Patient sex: M
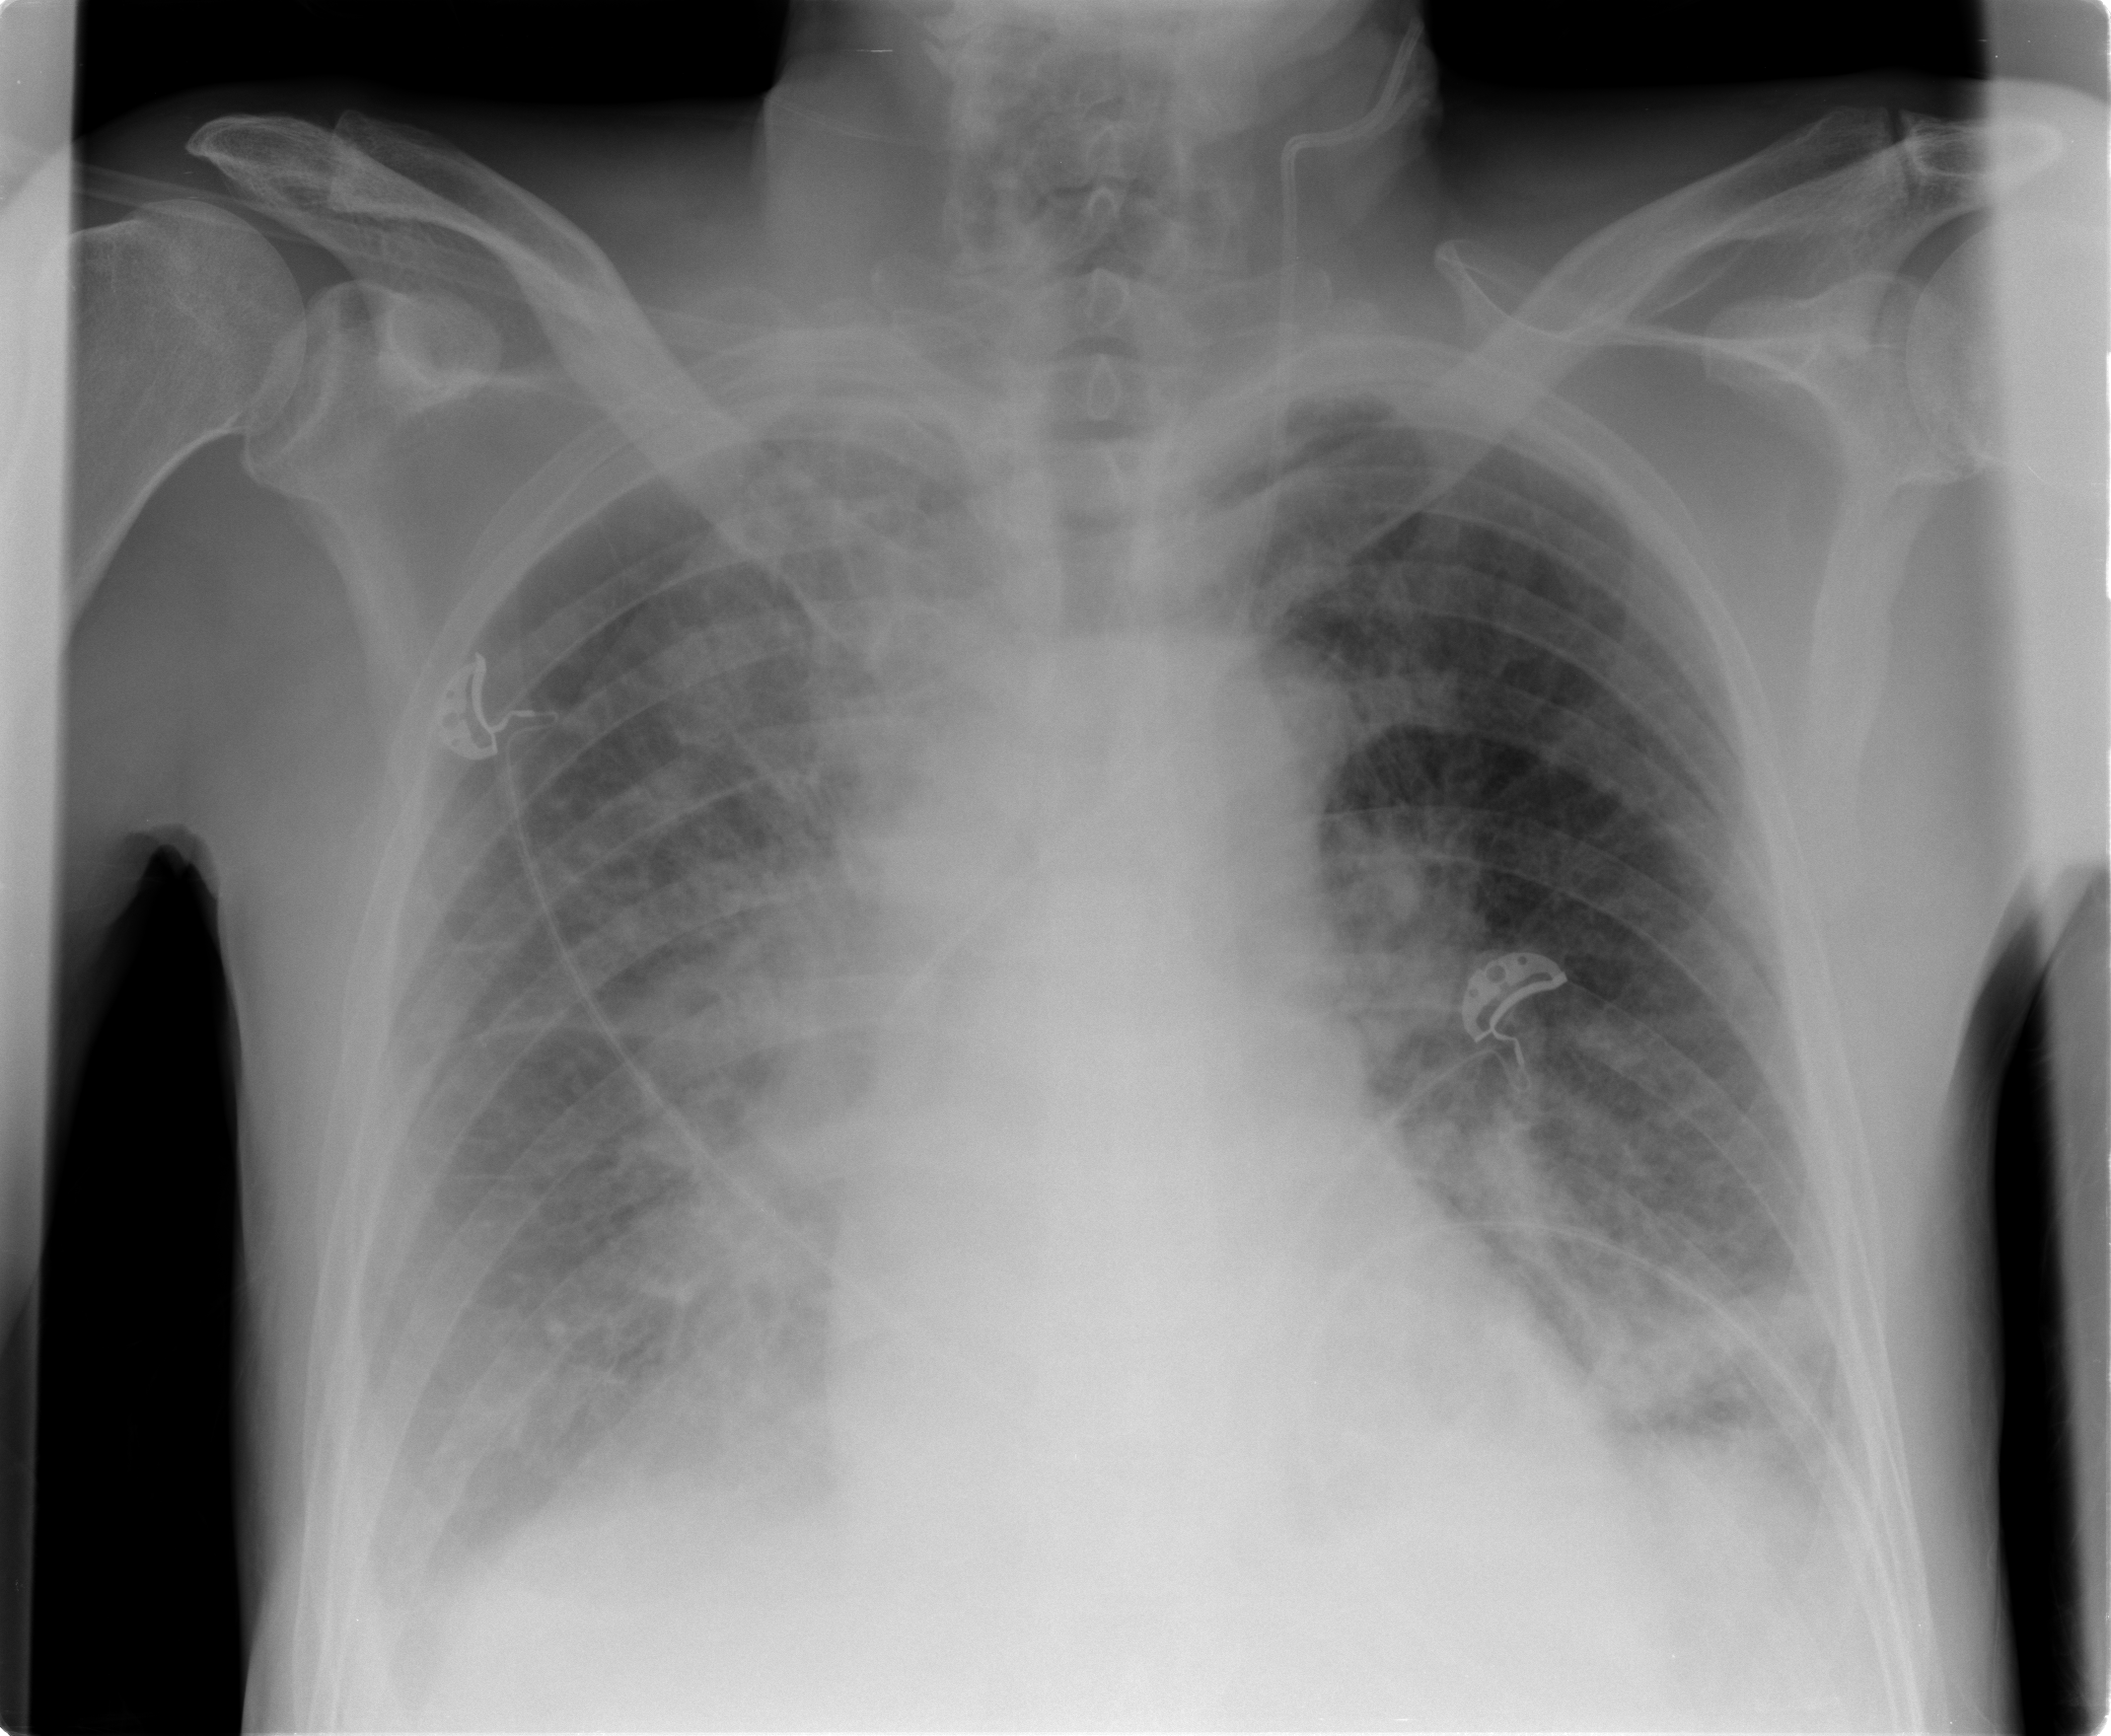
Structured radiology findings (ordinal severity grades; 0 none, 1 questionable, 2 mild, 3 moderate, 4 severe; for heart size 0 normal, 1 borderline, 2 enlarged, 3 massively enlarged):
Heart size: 0
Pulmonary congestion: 3
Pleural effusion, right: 2
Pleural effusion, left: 2
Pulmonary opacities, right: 2
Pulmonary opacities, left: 2
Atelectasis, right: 2
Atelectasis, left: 2